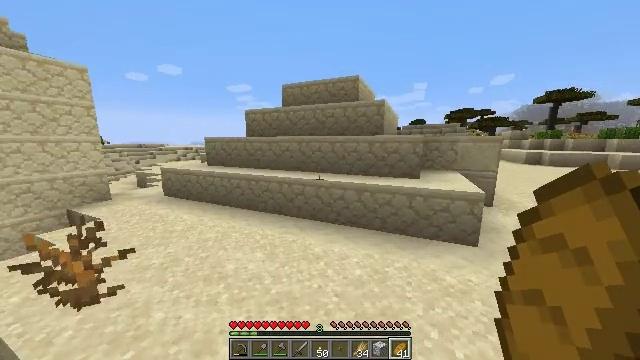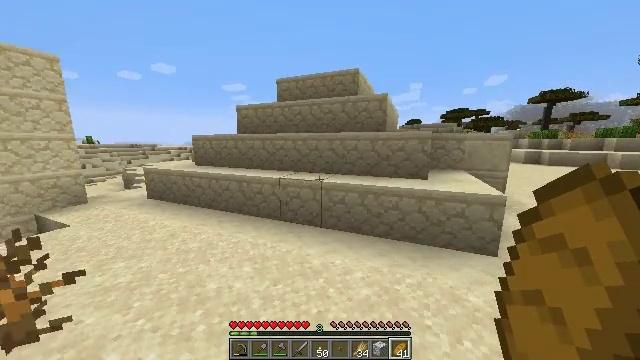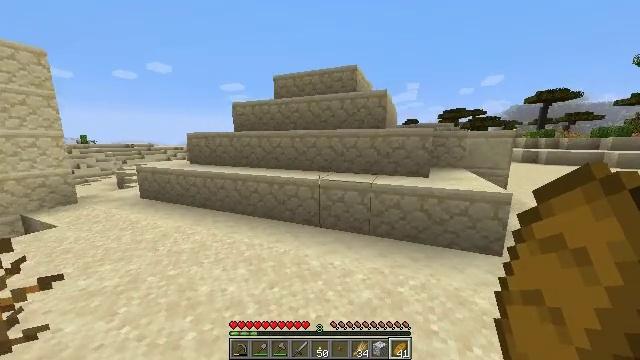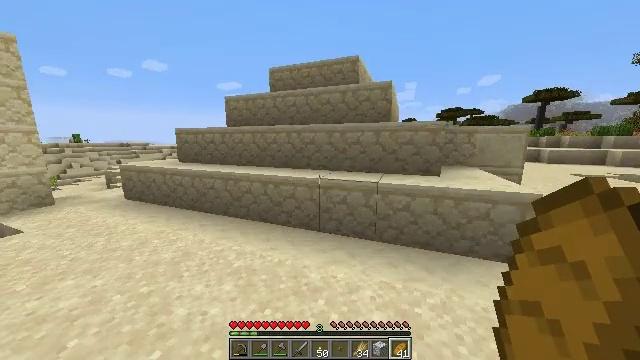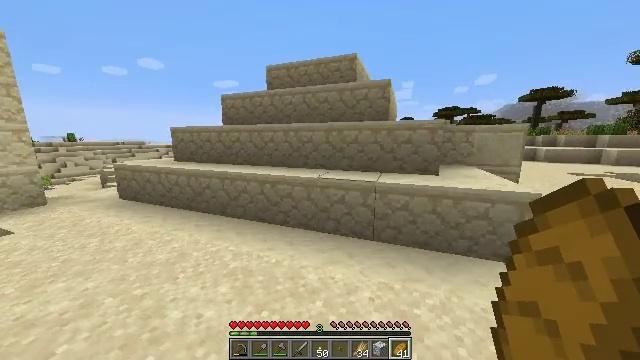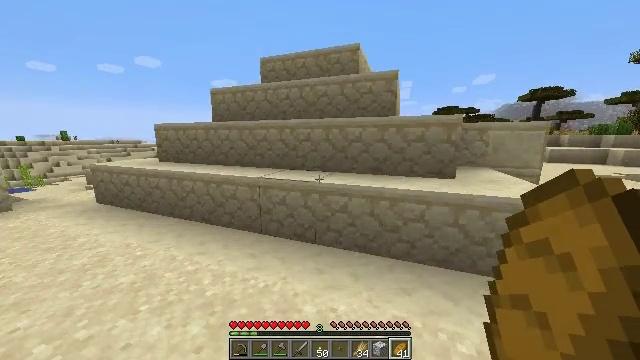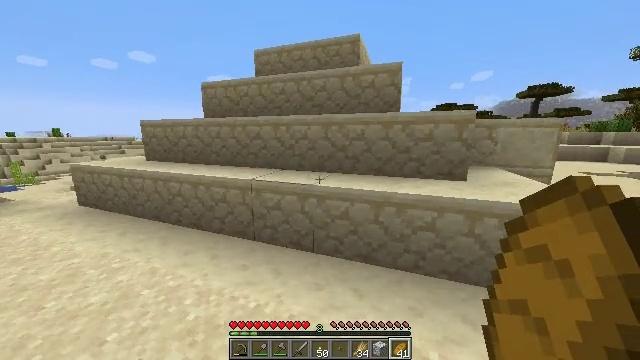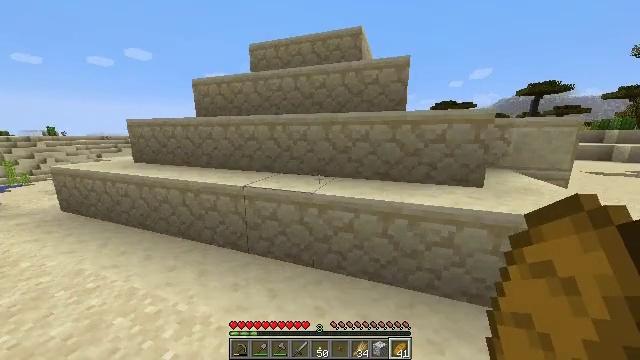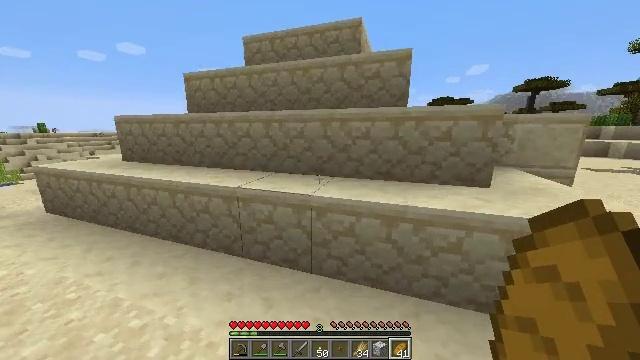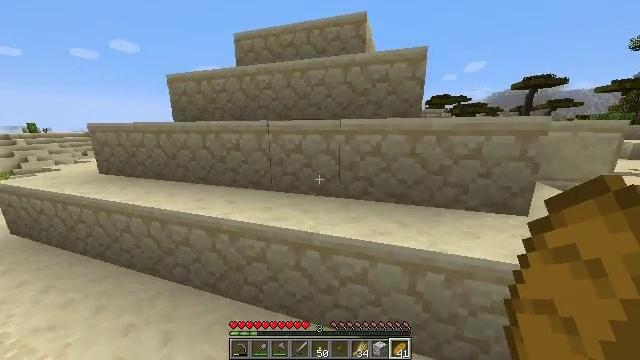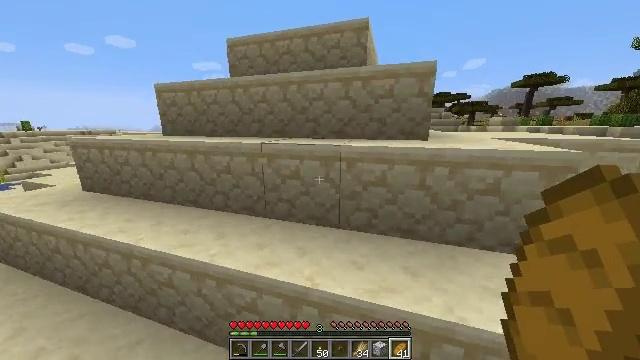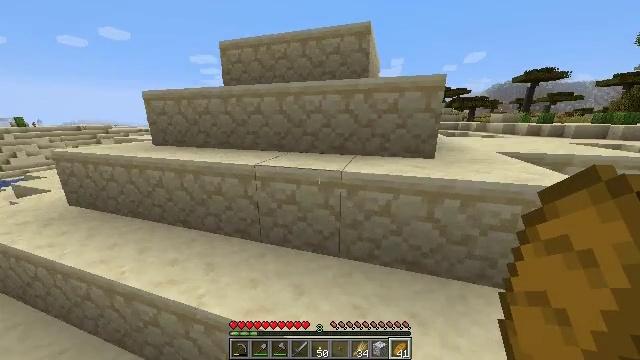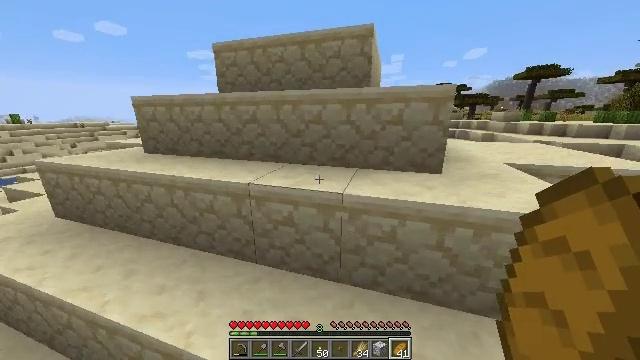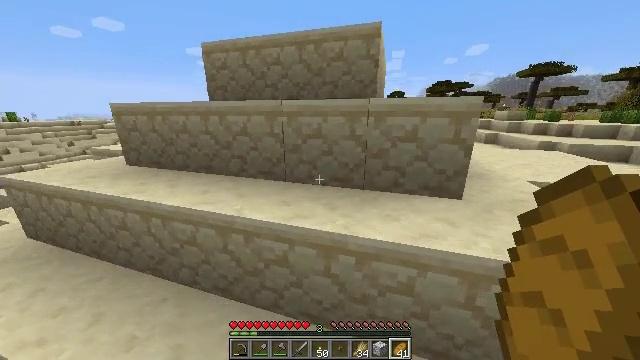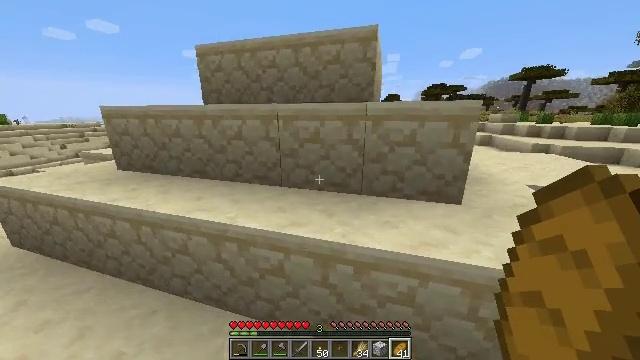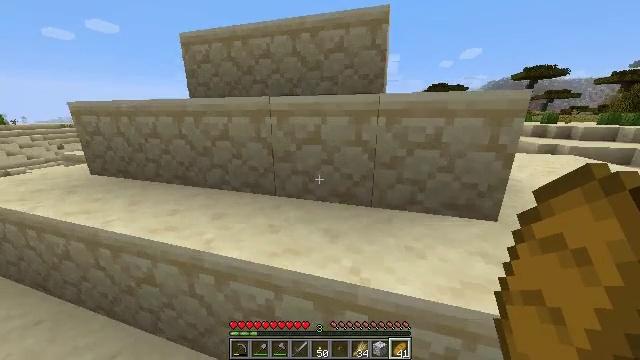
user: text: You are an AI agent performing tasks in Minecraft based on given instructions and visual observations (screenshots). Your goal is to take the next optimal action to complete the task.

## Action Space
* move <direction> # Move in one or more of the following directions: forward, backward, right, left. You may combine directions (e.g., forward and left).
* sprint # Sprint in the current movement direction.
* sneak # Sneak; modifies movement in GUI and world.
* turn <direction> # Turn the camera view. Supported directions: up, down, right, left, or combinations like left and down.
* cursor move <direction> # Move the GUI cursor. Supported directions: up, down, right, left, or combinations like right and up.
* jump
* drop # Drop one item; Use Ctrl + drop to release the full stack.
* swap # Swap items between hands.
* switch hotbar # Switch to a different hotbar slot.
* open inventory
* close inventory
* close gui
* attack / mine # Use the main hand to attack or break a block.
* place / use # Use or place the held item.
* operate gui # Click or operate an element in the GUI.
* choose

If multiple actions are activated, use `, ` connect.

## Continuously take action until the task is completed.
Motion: motion action
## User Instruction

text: Dig out the orange terracotta.
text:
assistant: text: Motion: move forward, sprint, turn right
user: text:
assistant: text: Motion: move forward, sprint
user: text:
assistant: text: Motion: move forward, sprint
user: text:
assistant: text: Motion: move forward, sprint
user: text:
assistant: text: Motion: move forward, sprint
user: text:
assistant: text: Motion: move forward, sprint
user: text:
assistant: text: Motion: move forward, sprint
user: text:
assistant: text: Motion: move forward, sprint
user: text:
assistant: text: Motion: move forward, sprint, jump
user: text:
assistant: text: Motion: move forward, sprint, jump
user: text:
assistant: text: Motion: move forward, sprint, turn down, jump
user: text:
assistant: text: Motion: move forward, sprint, jump
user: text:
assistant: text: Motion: move forward, sprint
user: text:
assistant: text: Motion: move forward, sprint
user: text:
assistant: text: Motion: move forward, sprint
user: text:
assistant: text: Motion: move forward, sprint, jump
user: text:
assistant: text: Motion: move forward, sprint, jump
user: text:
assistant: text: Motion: move forward, sprint, jump
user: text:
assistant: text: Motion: move forward, sprint, jump
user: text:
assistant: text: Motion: move forward, sprint, jump
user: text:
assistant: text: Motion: move forward, sprint
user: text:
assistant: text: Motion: move forward, sprint, turn right and down
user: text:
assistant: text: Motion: move forward, sprint, turn right and down
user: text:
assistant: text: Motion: move forward, sprint, turn right and down
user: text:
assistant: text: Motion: move forward, sprint
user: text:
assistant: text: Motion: move forward, sprint, turn right and down, jump
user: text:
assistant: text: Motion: move forward, sprint, turn right and down, jump
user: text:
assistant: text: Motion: move forward, sprint, turn down, jump
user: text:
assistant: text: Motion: move forward, sprint, turn down, jump
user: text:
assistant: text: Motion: move forward, sprint, turn down, jump